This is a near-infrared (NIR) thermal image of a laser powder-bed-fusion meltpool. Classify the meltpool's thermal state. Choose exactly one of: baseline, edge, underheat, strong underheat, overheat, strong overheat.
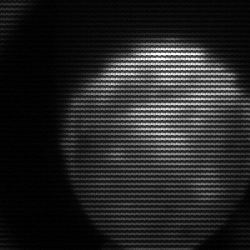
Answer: edge